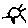
Label: sun